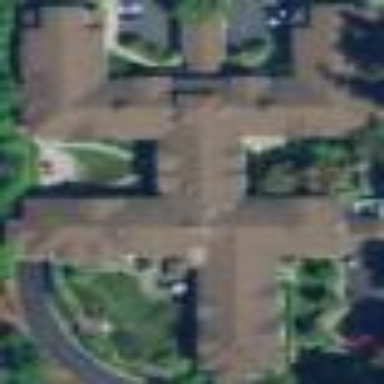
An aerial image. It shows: Residential building.